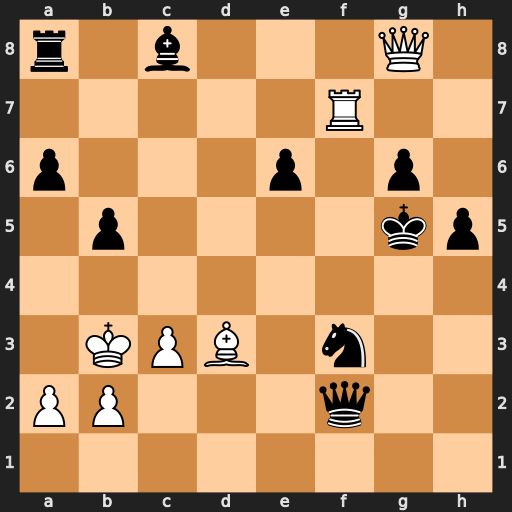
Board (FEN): r1b3Q1/5R2/p3p1p1/1p4kp/8/1KPB1n2/PP3q2/8
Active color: w
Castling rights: -
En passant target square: -
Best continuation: Qxg6+ Kh4 Rf4+ Kh3 Qxh5+